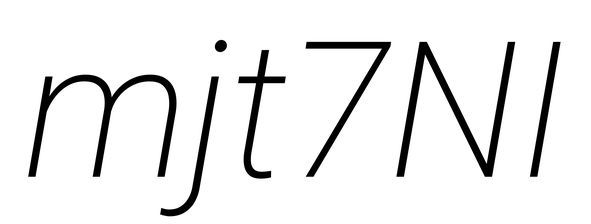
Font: Roboto-Italic_ExtraLight_Italic